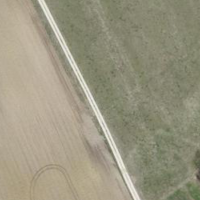
EUNIS habitat code: 52
Species observed at this site:
Pseudochorthippus parallelus
Chorthippus biguttulus
Roeseliana roeselii